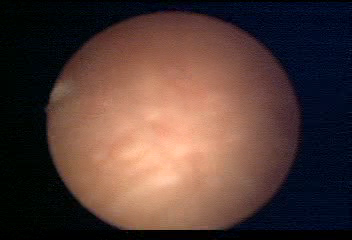
Modality: WLC
Class: Normal mucosa
Bladder cancer association: No